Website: apple
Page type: customer-info-address
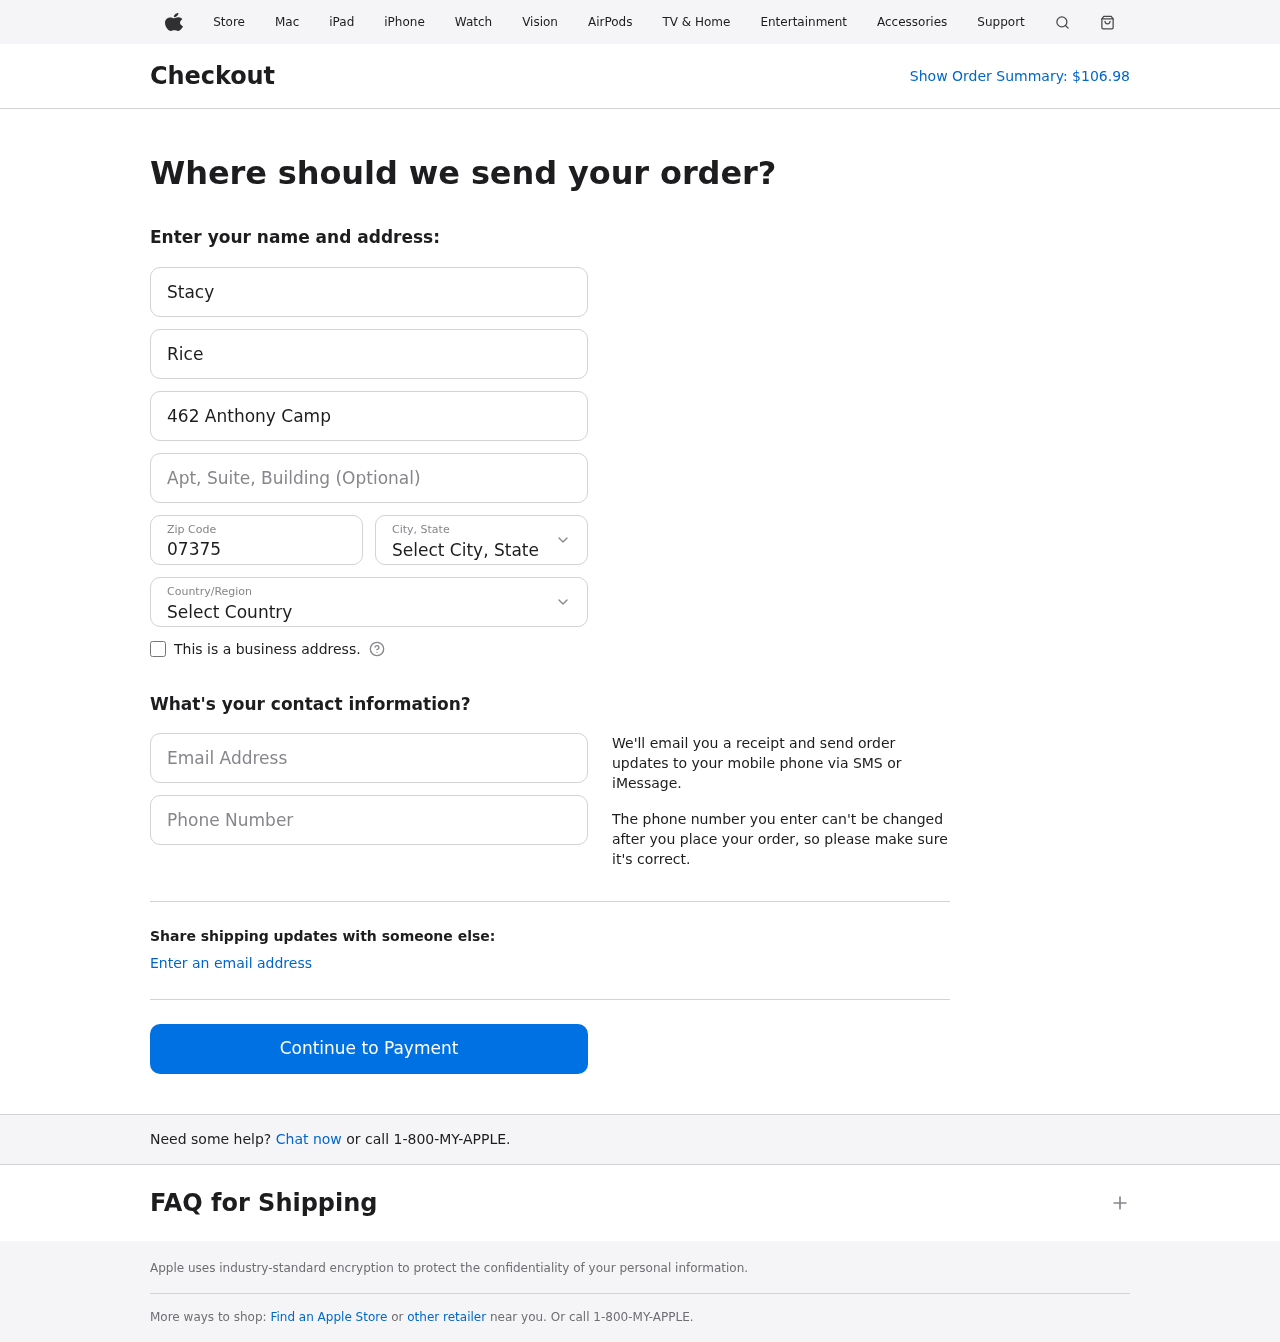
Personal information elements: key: PII_CITY_STATE
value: Sherichester, KS
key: PII_COUNTRY
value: United States
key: PII_EMAIL
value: stacyrice@hotmail.com
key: PII_FIRSTNAME
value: Stacy
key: PII_LASTNAME
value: Rice
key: PII_PHONE
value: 2033382869
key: PII_POSTCODE
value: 07375
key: PII_STREET
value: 462 Anthony Camp
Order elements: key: ORDER_TOTAL
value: $106.98